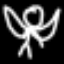
Label: angel